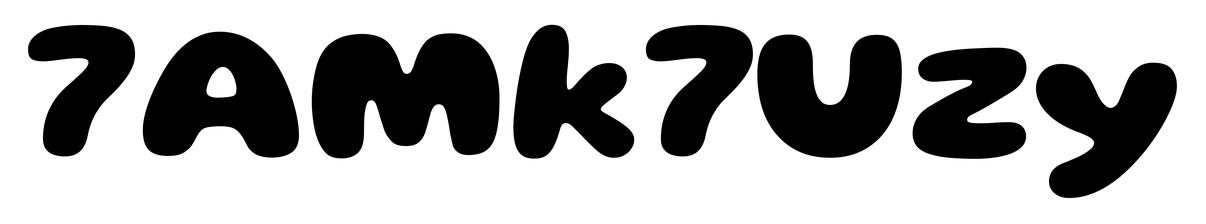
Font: Gluten_ExtraBold